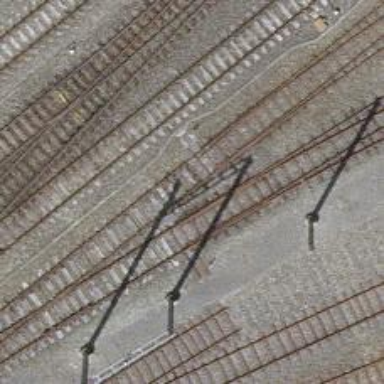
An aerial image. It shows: Single-track railway yard.